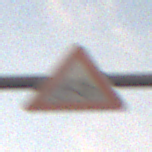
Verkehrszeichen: RadverkehrRechts
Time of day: SunriseSunset
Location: Outdoor (Nature)
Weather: PartlyCloudy
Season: NotSpecified
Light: Natural